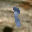
Label: 1